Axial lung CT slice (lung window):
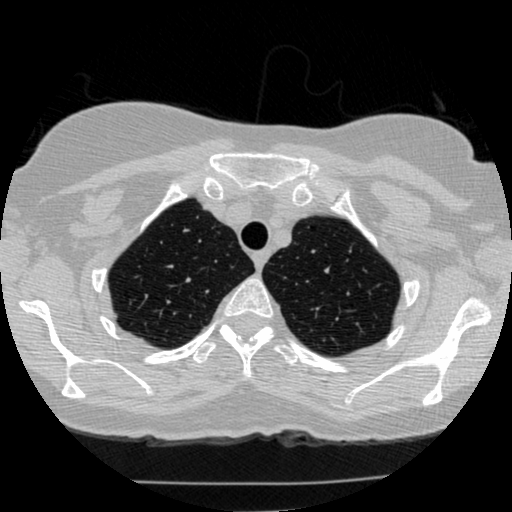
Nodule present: no